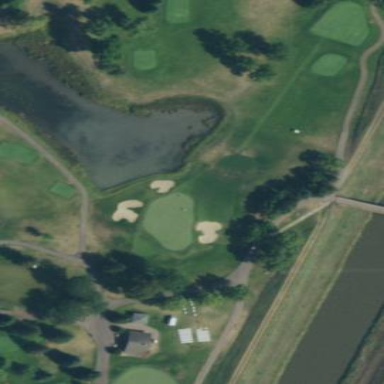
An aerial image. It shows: Water hazard on golf course.